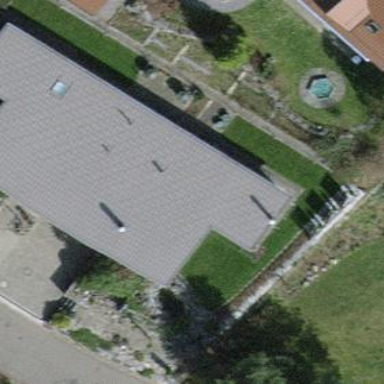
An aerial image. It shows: Detached building.